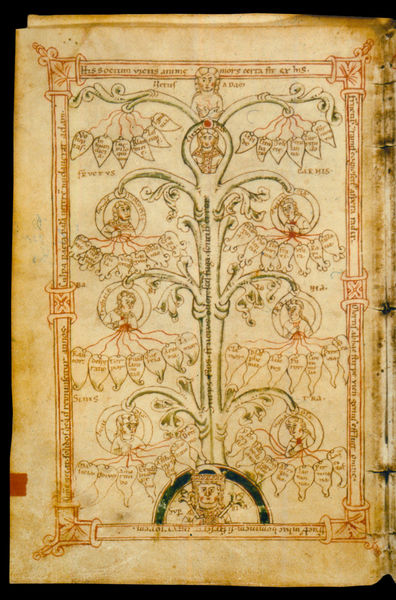
Titel: Salzburger Handschrift M 1 32
Institution: Salzburg, Universitätsbibliothek
Schlagwörter: baum, blätter, kopf, gelb, grün, menschen, äste, braun, frau, köpfe, männer, zeichnung, rot, ornament, alt, rahmen, zweige, kinder, schrift, papier, vergilbt, könig, foto, buch, symmetrisch, jungfrau, seite, illustration, text, portraits, namen, buchseite, leben, mittelalter, fleckig, verwandtschaft, monarch, gerahmt, latein, ahnen, buchmalerei, stammbaum, wurzel jesse, manuskript, abstammung, ahnentafel, buchlamerei, stammbuam, nachkommen, stammvater, enornament, abkömmlinge